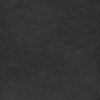
Atmospheric dust classification: dusty